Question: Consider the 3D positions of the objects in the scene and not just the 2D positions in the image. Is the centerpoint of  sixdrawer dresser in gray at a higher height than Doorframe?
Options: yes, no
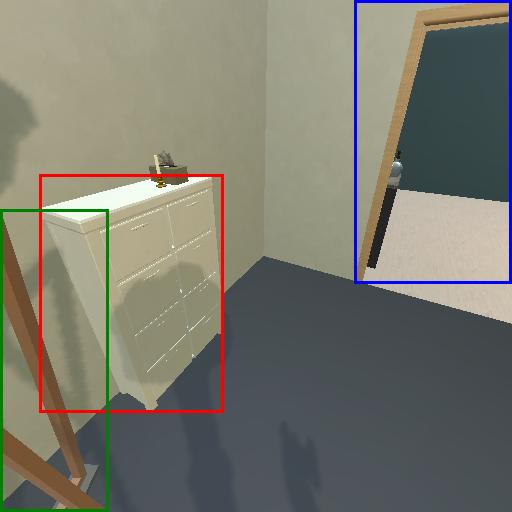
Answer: yes